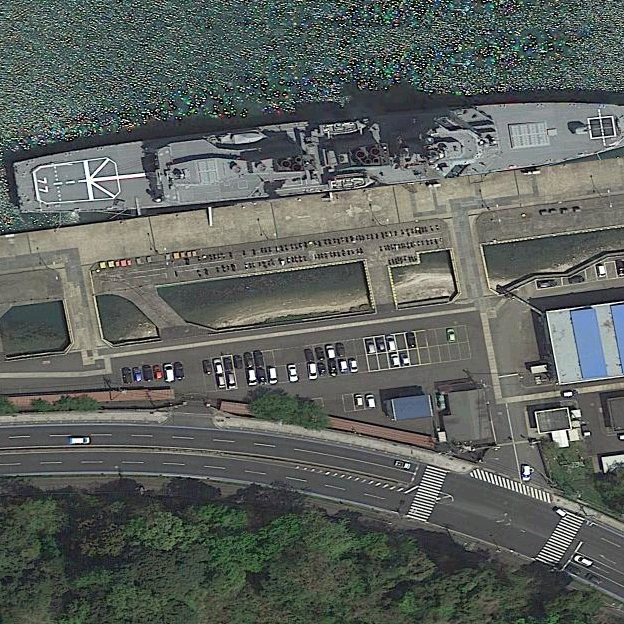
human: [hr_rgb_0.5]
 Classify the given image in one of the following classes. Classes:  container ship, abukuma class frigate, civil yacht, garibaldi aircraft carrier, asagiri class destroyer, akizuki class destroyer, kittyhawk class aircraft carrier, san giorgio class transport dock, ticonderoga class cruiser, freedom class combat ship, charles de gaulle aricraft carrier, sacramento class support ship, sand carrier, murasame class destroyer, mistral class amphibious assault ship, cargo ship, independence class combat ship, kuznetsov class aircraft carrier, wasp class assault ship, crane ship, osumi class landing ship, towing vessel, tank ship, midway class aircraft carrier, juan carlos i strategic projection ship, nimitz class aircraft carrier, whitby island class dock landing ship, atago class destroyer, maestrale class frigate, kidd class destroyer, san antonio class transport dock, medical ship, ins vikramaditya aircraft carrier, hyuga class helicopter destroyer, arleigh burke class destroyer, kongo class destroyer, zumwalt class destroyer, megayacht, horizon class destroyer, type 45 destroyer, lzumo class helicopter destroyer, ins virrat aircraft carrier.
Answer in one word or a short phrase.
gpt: Atago class destroyer